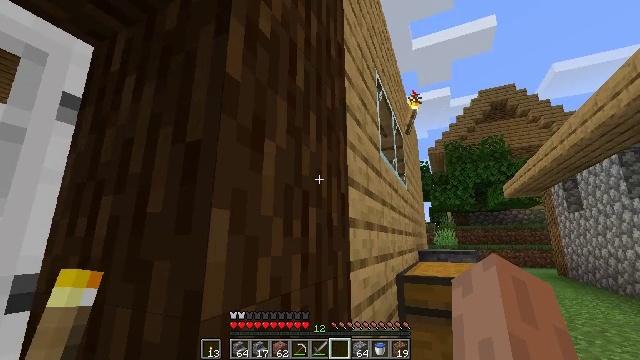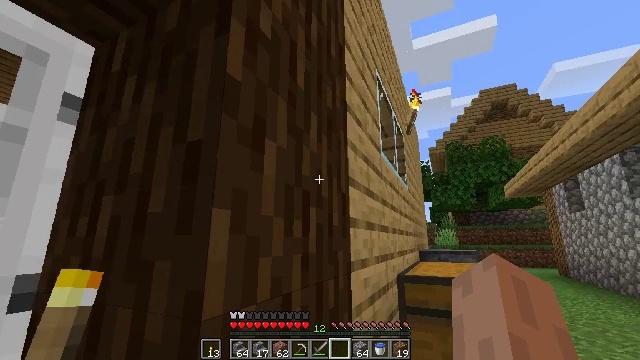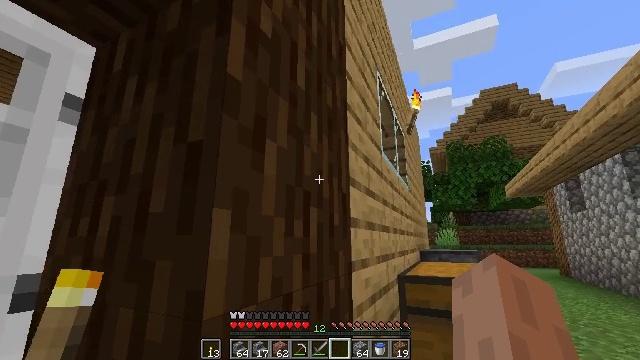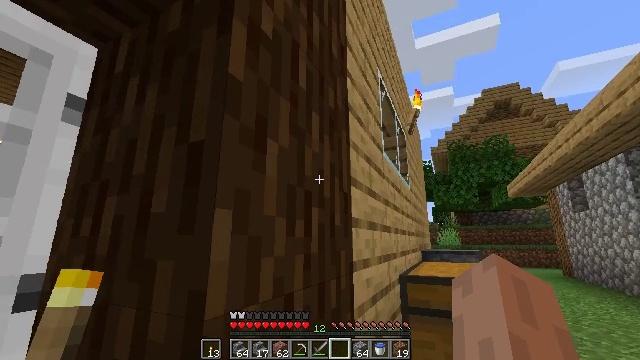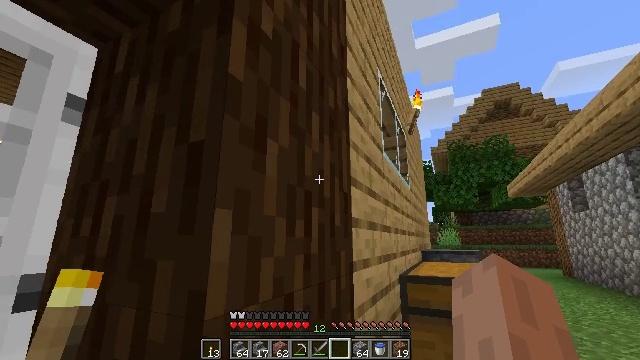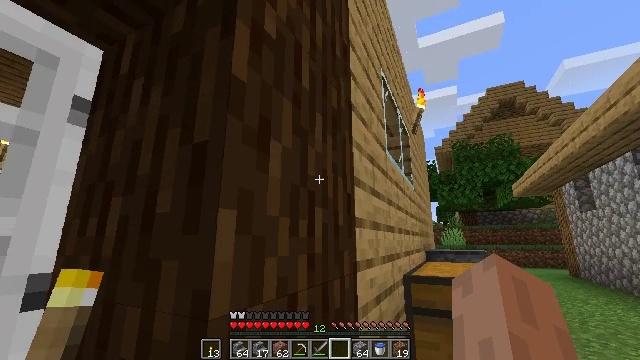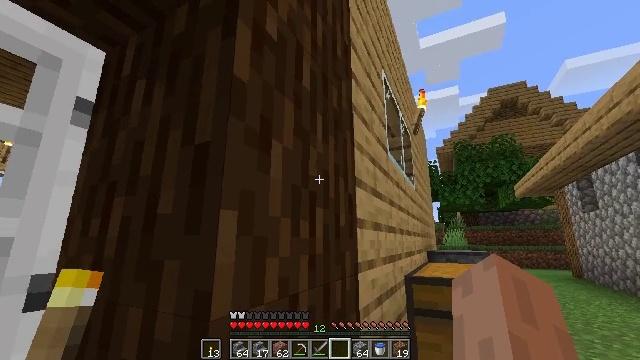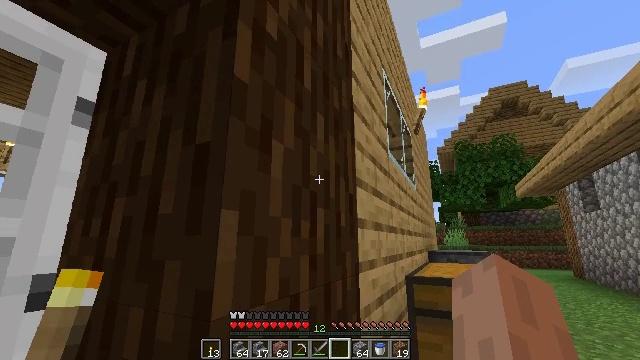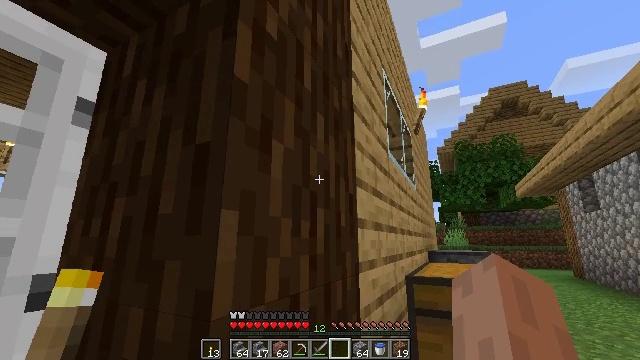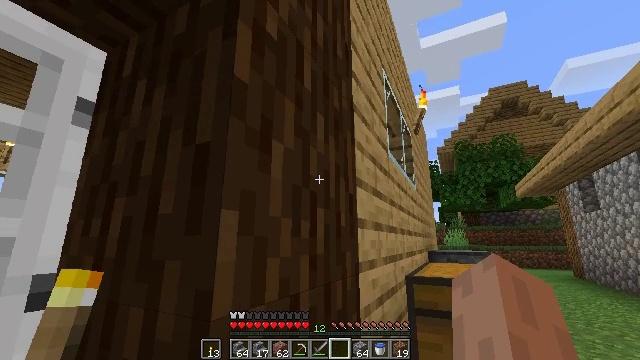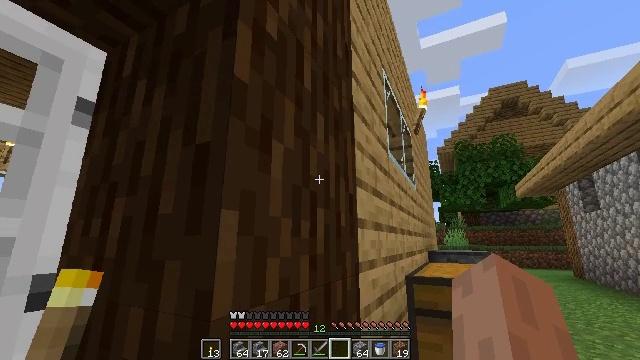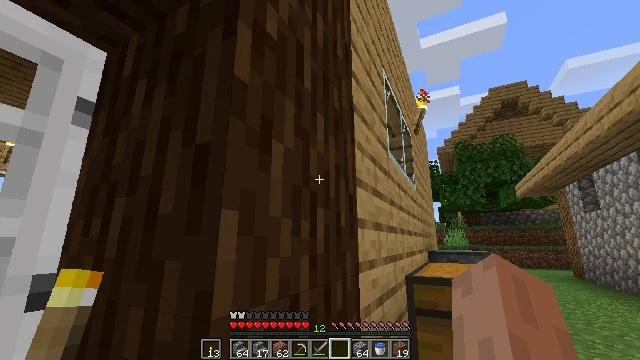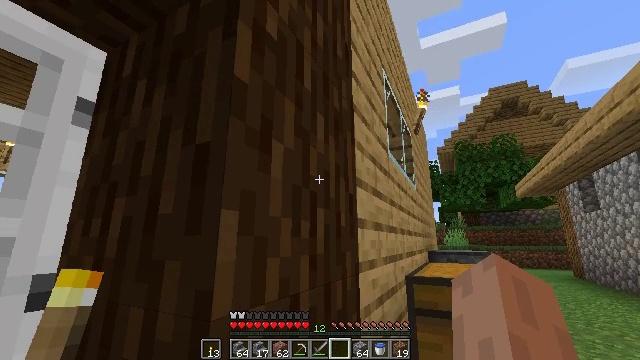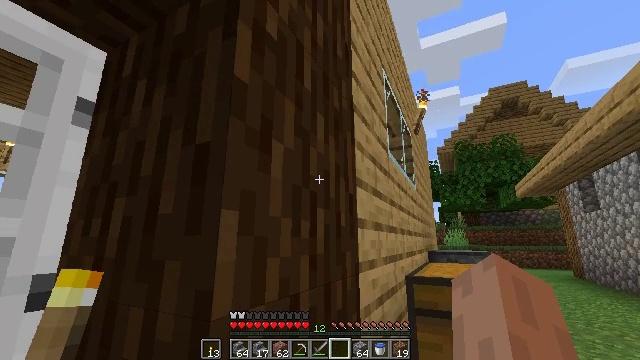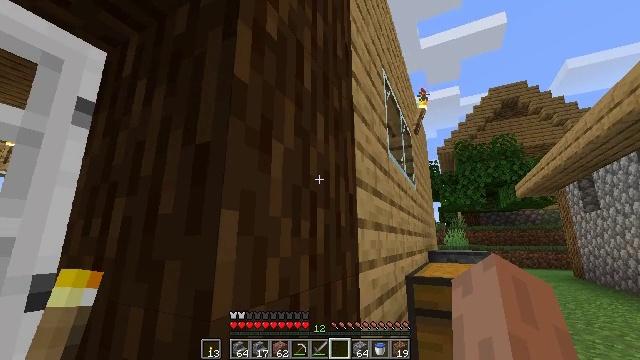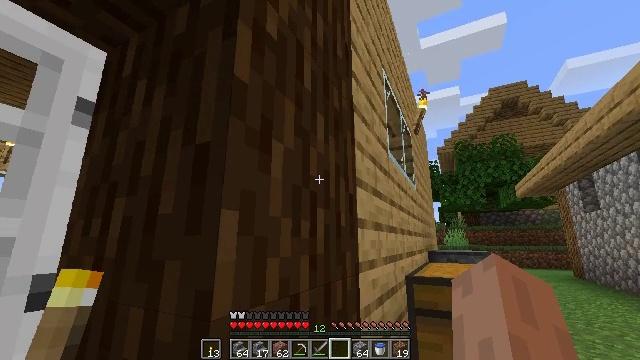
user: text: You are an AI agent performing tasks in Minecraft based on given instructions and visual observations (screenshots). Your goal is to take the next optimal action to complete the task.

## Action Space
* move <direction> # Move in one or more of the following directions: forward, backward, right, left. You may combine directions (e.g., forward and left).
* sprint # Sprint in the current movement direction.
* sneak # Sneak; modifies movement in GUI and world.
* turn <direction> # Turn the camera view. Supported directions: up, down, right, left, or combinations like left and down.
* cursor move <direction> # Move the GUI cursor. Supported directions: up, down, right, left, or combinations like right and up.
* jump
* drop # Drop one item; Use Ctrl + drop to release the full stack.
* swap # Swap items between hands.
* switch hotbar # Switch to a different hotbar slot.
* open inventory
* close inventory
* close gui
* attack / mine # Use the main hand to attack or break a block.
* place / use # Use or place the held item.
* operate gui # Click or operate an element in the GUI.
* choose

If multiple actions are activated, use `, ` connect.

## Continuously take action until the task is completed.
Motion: motion action
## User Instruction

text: Break the iron door.
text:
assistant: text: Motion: attack / mine
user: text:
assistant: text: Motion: attack / mine
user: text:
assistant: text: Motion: attack / mine
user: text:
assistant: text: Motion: attack / mine
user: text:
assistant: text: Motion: attack / mine
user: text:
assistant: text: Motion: attack / mine
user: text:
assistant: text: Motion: attack / mine
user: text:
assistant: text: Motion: attack / mine
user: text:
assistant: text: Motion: attack / mine
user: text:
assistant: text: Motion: attack / mine
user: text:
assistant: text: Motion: attack / mine
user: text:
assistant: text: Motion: attack / mine
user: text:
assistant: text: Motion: attack / mine
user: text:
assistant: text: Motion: attack / mine
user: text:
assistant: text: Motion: attack / mine
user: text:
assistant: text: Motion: attack / mine
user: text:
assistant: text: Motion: attack / mine
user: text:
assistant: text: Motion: attack / mine
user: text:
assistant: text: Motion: attack / mine
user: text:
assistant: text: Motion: attack / mine
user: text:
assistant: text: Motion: attack / mine
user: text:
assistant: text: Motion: attack / mine
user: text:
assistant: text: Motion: attack / mine
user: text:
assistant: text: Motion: attack / mine
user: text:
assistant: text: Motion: attack / mine
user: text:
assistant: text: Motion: attack / mine
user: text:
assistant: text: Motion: attack / mine
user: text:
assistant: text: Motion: attack / mine
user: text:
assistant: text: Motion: attack / mine
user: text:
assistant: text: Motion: attack / mine